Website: home-depot
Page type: account-dashboard
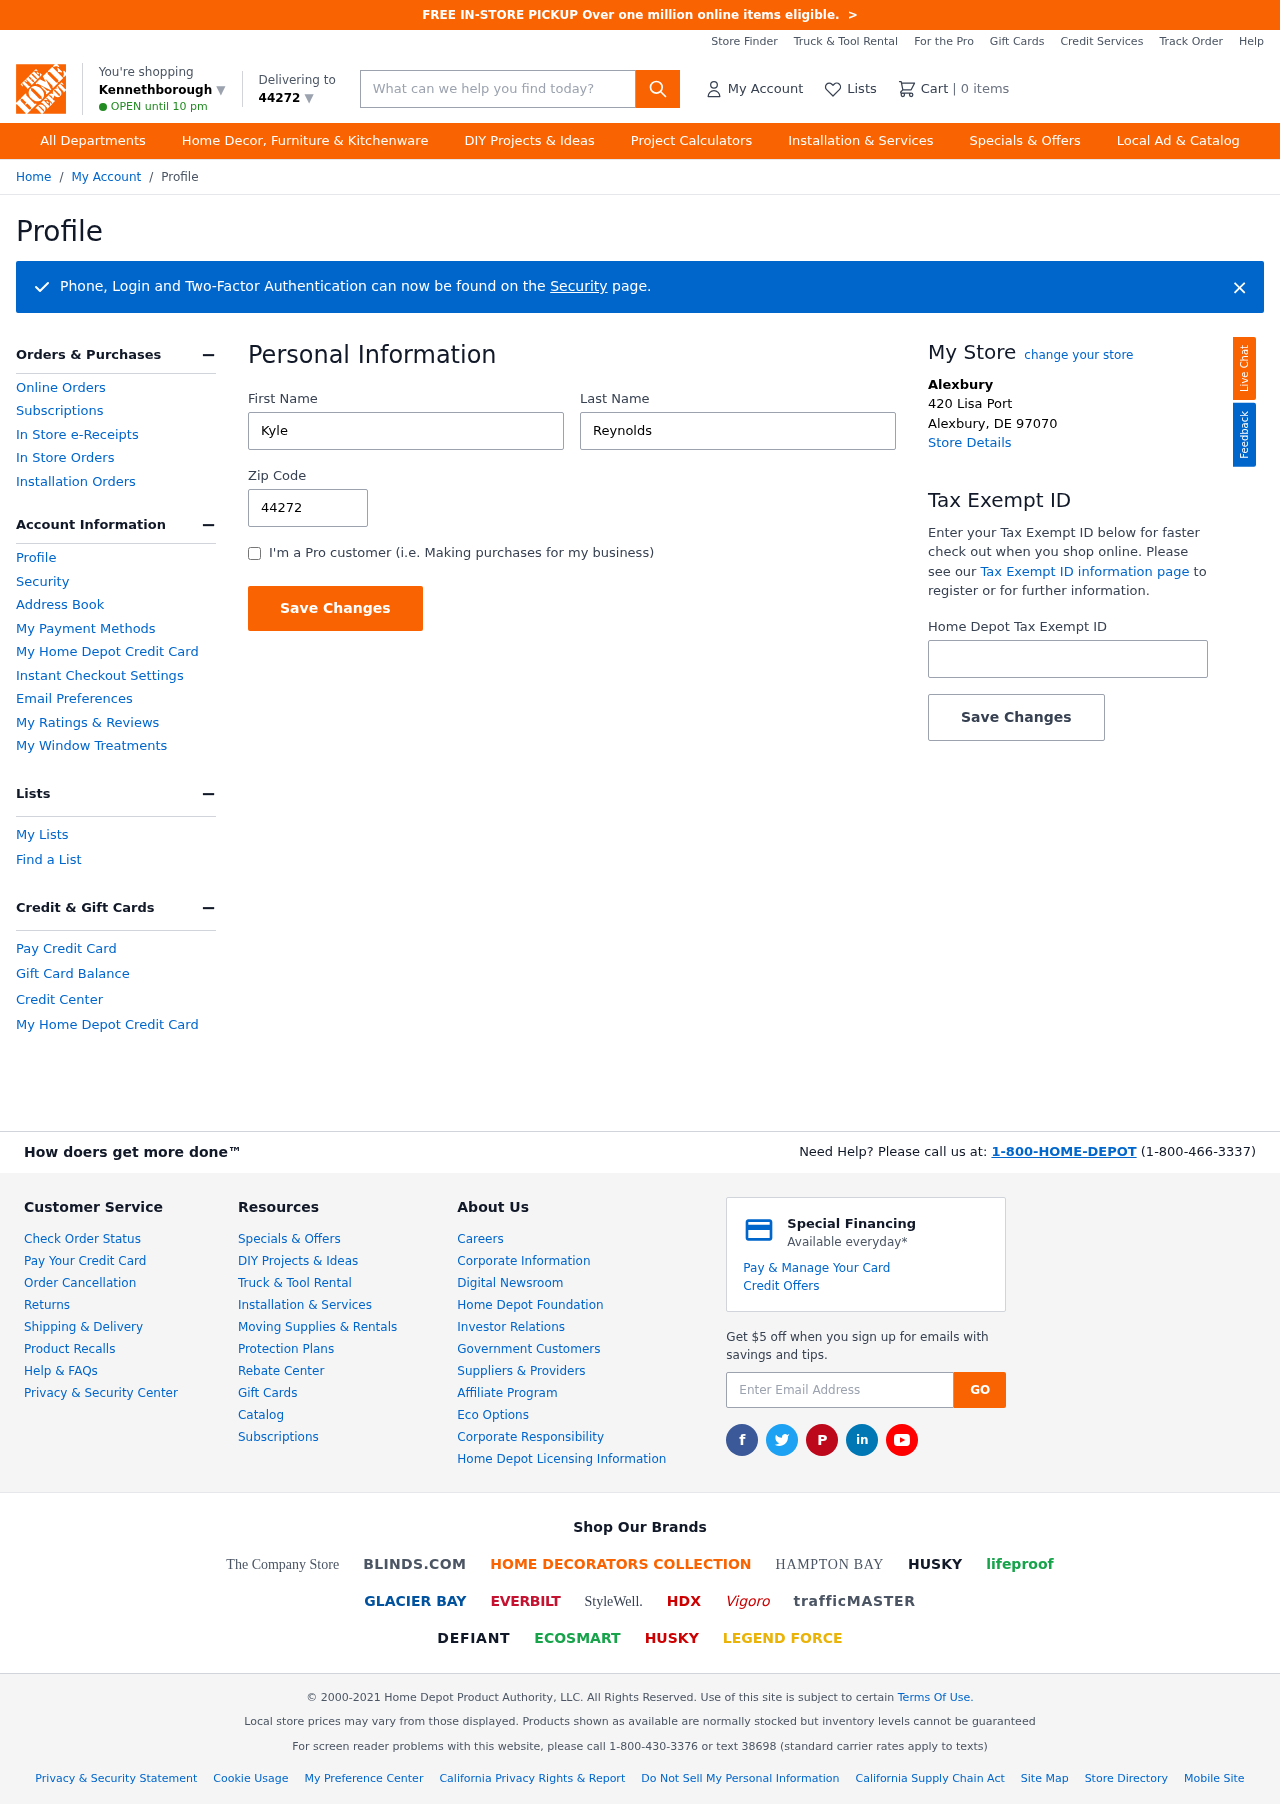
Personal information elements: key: PII_CITY
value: Kennethborough ▼
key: PII_FIRSTNAME
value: Kyle
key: PII_LASTNAME
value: Reynolds
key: PII_LOCATION1_CITY
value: Alexbury
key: PII_LOCATION1_CITY_STATE_ZIP
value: Alexbury, DE 97070
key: PII_LOCATION1_STREET
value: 420 Lisa Port
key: PII_POSTCODE
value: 44272 ▼
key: PII_POSTCODE
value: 44272
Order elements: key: ORDER_NUM_ITEMS
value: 0
Search elements: key: HEADER_SEARCH
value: What can we help you find today?